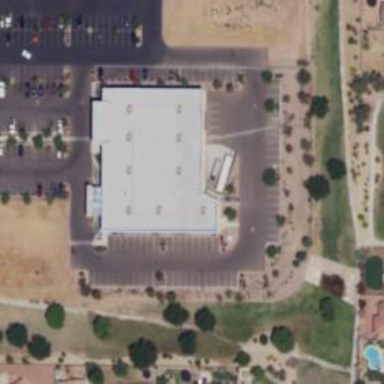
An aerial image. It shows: Building.